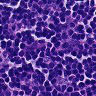
Metastatic tissue present: no